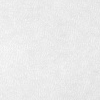
Atmospheric dust classification: dusty